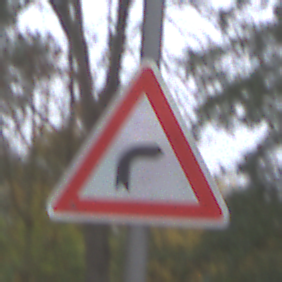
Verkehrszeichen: KurveRechts
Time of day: Midday
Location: Outdoor (Nature)
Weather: Overcast
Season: Autumn
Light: Natural